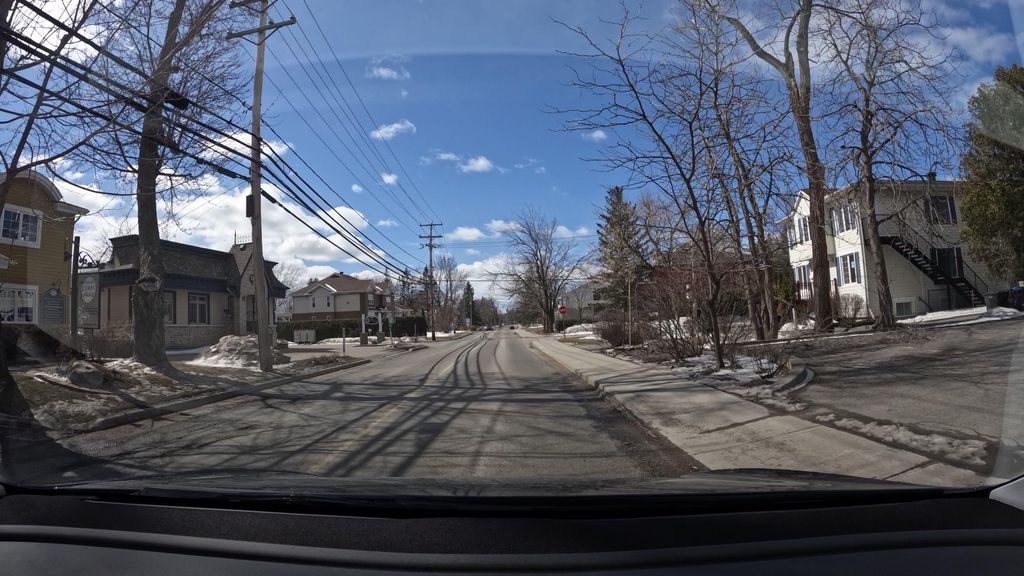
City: montreal